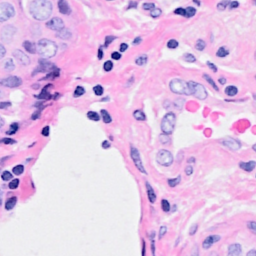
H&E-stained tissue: Breast